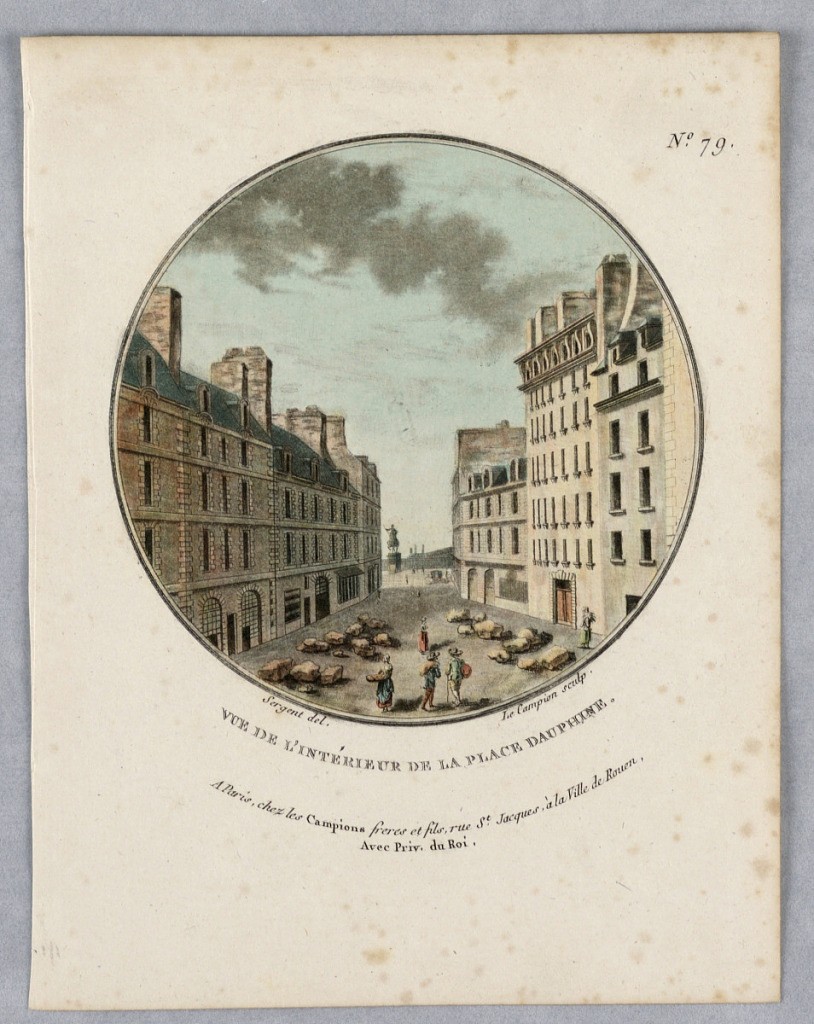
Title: Interior of the Place Dauphin, Plate 79 from "Vues Pittoresques des Principaux Édifices de Paris"
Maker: Les Campion Frères, Paris, France
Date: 1792
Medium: Engraving and brush and watercolors on paper
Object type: Print
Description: Houses line both sides of a street with bundles of goods on it. The square, with an equestrian statue, beyond. Title, artists' and publisher's names below.